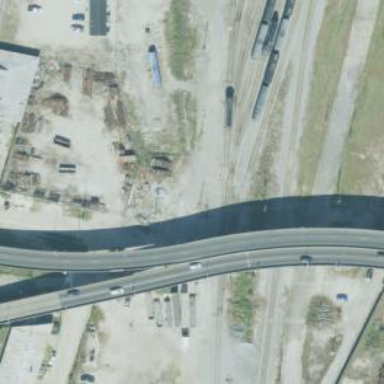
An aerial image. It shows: Railway yard used for servicing trains.